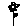
Label: flower